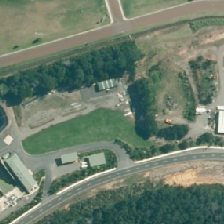
Land cover: lake_pond